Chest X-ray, PA view. Patient: 34 years old, sex M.
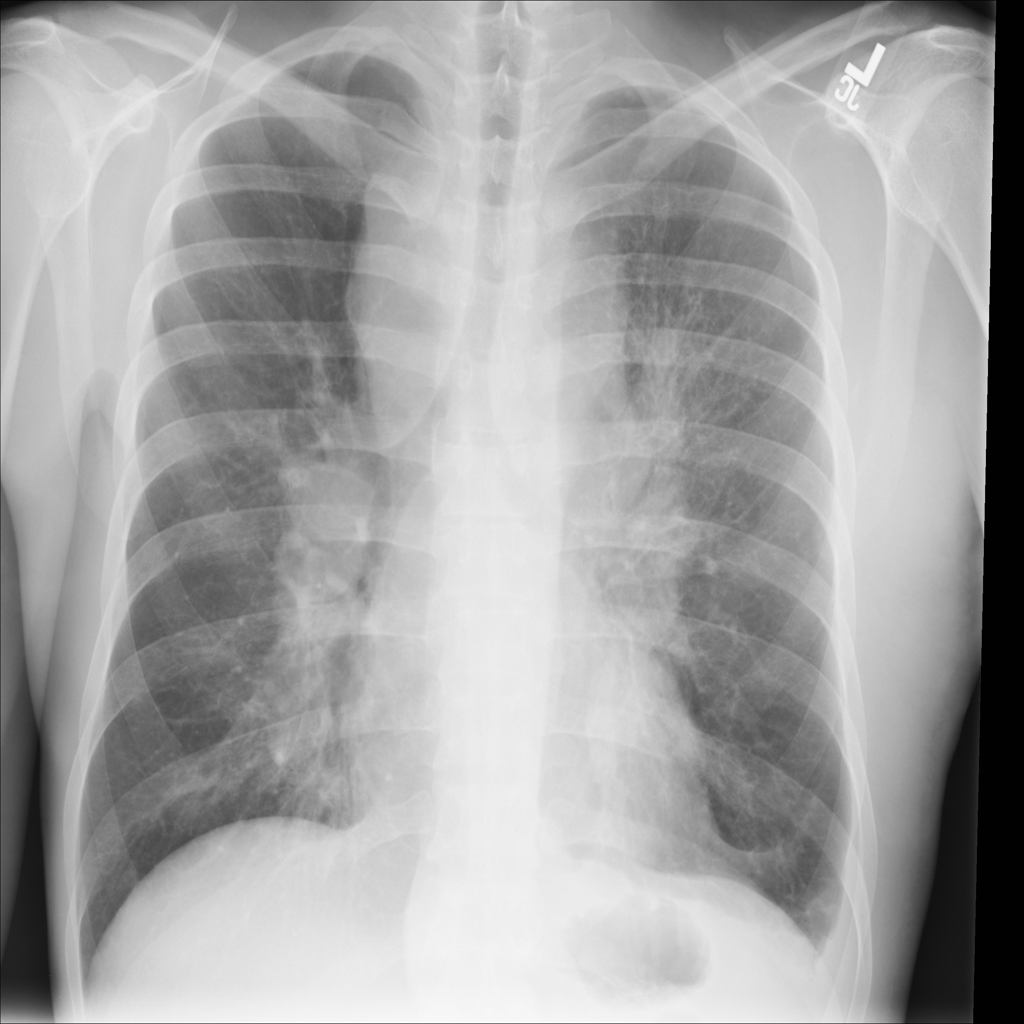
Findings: Effusion